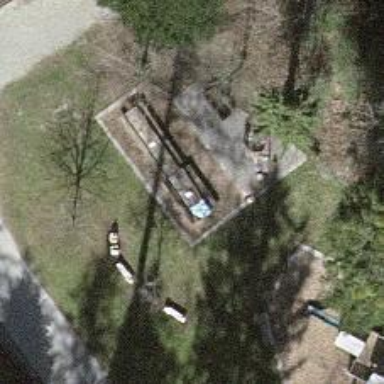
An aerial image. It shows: Picnic table located in leisure land area.